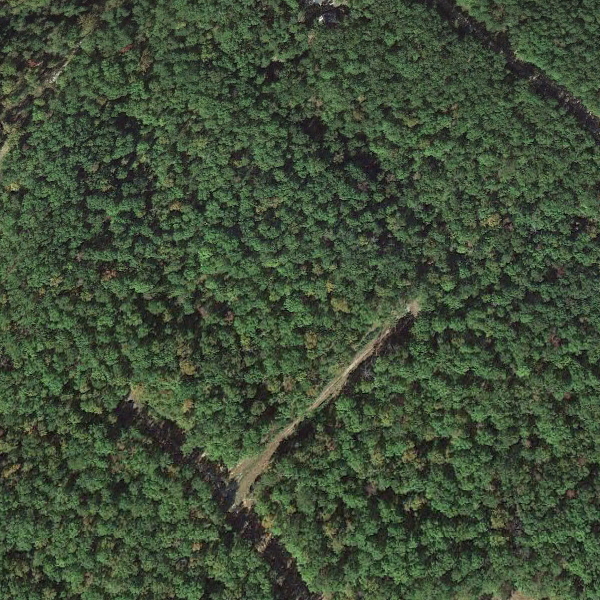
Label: Forest